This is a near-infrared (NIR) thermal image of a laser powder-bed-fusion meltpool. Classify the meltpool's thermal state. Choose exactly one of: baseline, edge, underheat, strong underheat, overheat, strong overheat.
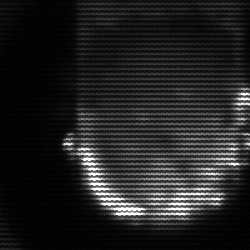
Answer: baseline